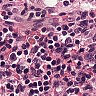
Metastatic tissue present: no